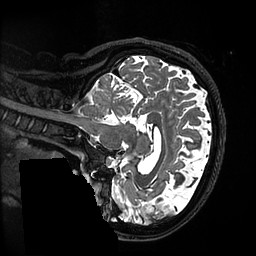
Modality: T2w
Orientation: sagittal
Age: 25
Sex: female
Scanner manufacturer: ge
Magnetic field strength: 3 T
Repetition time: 3.202 s
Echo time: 0.06663 s